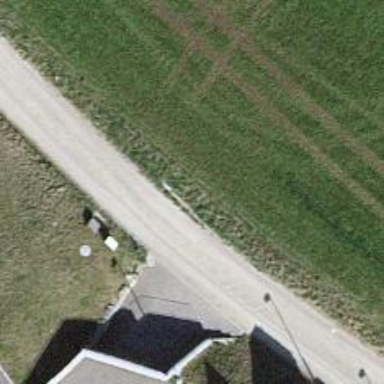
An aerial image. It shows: Gravel track with grade2 quality.